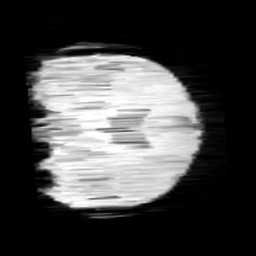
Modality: minIP
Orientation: coronal
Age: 9
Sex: female
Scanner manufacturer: siemens
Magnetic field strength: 3 T
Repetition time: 0.027 s
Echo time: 0.02 s